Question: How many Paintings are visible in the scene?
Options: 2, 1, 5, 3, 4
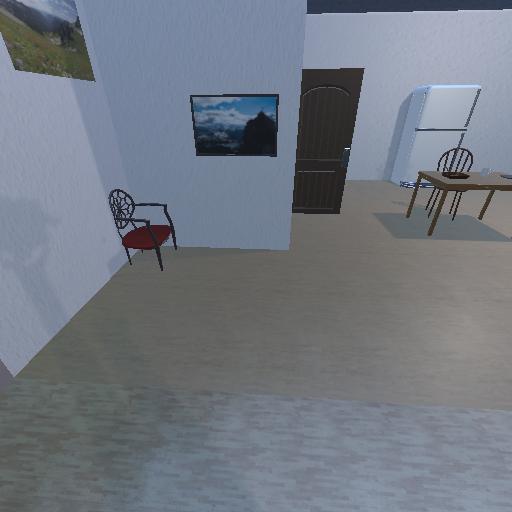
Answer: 2